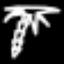
Label: palm tree